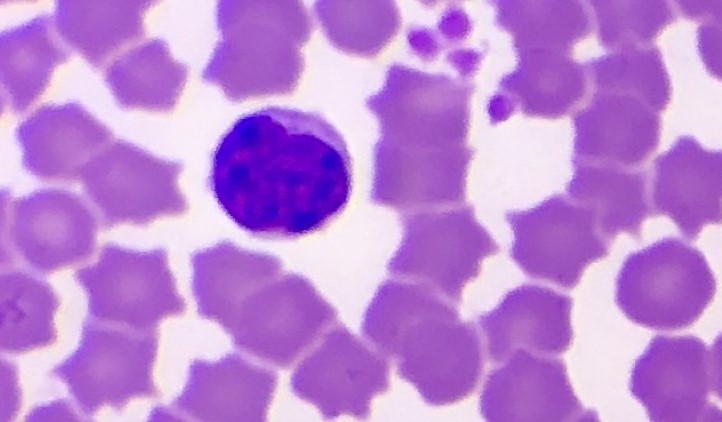
White blood cell type: Lymphocyte